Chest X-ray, AP view. Patient: 60 years old, sex M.
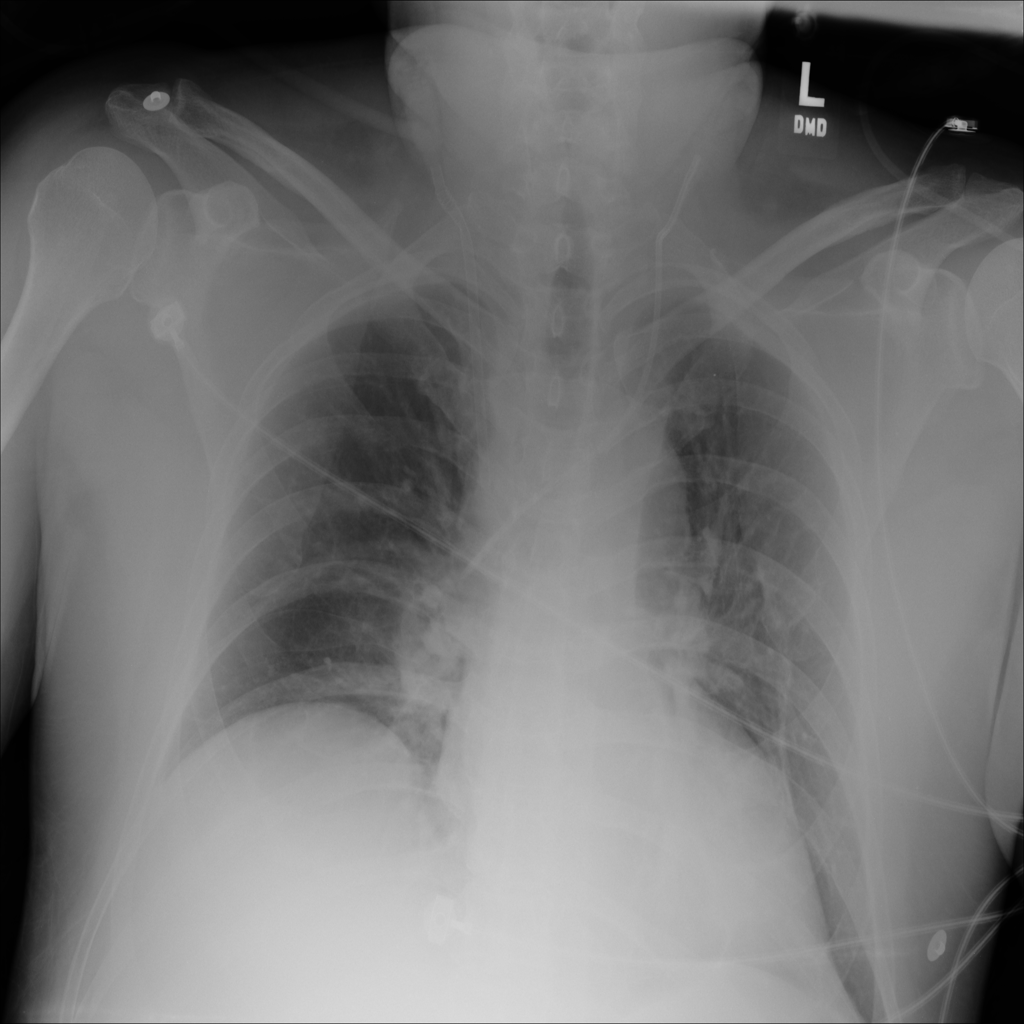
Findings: Atelectasis